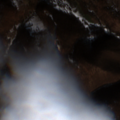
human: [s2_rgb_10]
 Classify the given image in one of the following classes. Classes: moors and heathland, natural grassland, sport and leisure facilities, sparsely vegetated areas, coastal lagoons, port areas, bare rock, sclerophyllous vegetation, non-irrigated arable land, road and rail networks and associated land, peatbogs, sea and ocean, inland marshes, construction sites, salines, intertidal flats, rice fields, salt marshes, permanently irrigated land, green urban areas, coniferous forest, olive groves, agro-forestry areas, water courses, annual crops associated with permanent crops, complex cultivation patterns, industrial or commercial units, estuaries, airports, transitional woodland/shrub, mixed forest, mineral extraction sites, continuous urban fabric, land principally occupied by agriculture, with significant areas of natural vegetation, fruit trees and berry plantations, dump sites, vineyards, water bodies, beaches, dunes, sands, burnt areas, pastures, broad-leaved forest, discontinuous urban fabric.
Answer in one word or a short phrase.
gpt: complex cultivation patterns, land principally occupied by agriculture, with significant areas of natural vegetation, broad-leaved forest, transitional woodland/shrub